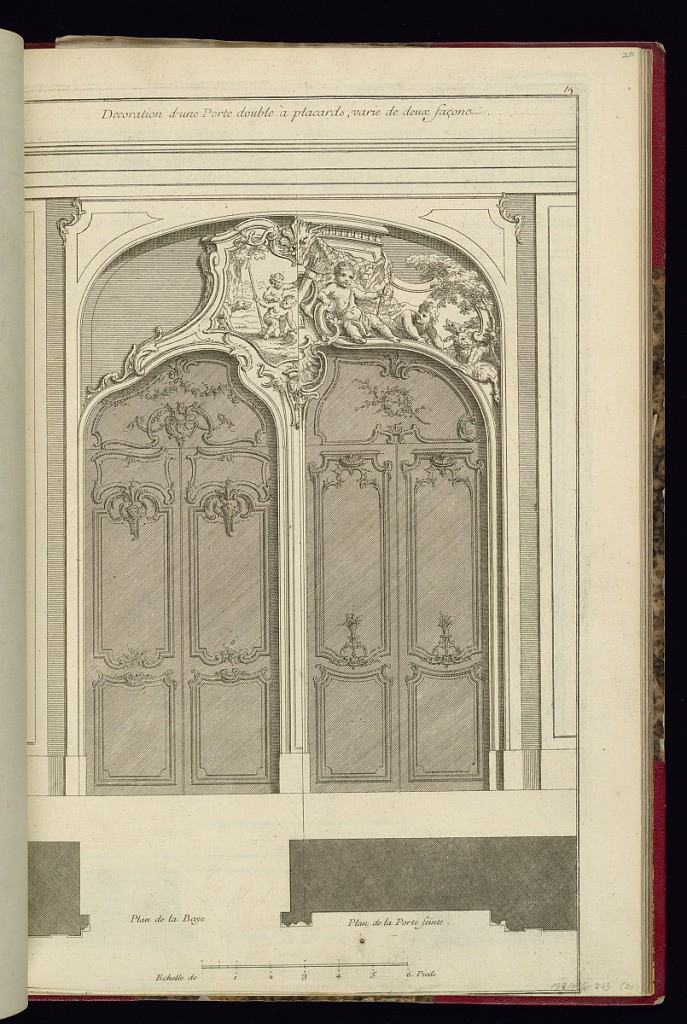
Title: Decoration d'une Porte double à placard, varie de deux façons
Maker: Jean Mariette, French, 1660–1742
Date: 1686-1742
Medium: Etching and engraving on laid paper
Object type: Print
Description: Design for a double set of double doors, carved with rocaille molding. Above and between the doors is a split panel, with different design options. On the left, the panel is inward-curved, and features a scene of two putti with a spear and a barking dog. The right-side panel fills more space and features a carved relief of two putti with a dog. Though the door frame varies on each side, they both feature scrolls and scallop details. The bottom of the plate contains a cross section of the "Plan de la Baye" and the "Plan de la Porte feinte," and has a scale bar of six French feet ("Echelle de 6. Pieds"). The plate is not numbered or signed; the print is cut at the bottom at the image line.